Question: I have PHP+JQUERY room reservation application. I'm using the datepicker widget for picking date and I encounter a problem. I try to convert the selected date (in dd/mm/yyyy format) to YYYY-mm-dd format in order to INSERT it to my database. When I pick the first dates, it converts well but when I pick other dates, I see the date 1969-12-31. Here is my JQUERY code:
'''
$(function() {
$( "#datepicker" ).datepicker({
showOn: "button",
buttonImage: "images/calendar.gif",
buttonImageOnly: true,
minDate: 0,
maxDate: "+3W",
dateFormat: "dd/mm/yy",
beforeShowDay: function (date) {
var day = date.getDay();
return [(day == 0 || day == 1 || day == 2 || day == 3 || day == 4), ''];
},
onSelect: function(dateText) {
$("#registration").load("room.php #registration", {selectedDate: dateText}, function() {
$( "input:submit, a, button", ".registration" ).button();
$( "a", ".registration" ).click(function() { return false; });
});
}
});
});
'''
And then i echo the result for testing:
'''
<?php if(isset($_POST['selectedDate']))
{
$selectedDate=$_POST['selectedDate'];
echo date('Y-m-d',strtotime((string)$selectedDate));
}
?>
'''
Here is an image in my app: <URL>
<URL>:

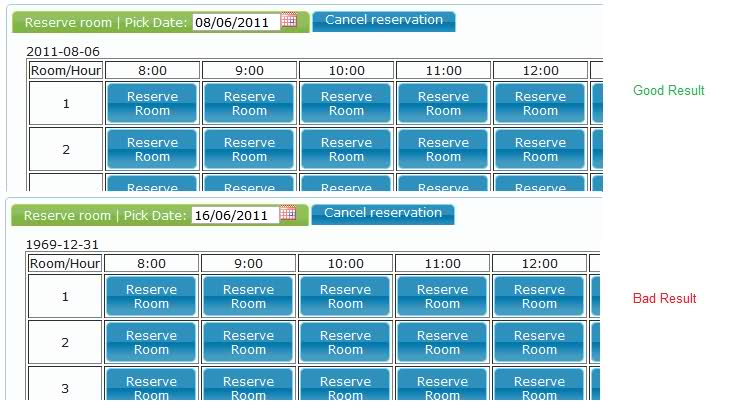
Answer: Eventually i by passed the problem. instead of converting it in PHP, i converted it in JS:
'''
onSelect: function(dateText) {
//Converting the date format by spliting the date.
var dt= dateText;
var arrDt = dt.split('/');
var newDt = arrDt[2] + "-" + arrDt[1] + "-" + arrDt[0];
//Loading the rooms div acoording to the sent selected date in JSON format
$("#registration").load("room.php #registration", {selectedDate: newDt}, function() {
$( "input:submit, a, button", ".registration" ).button();
$( "a", ".registration" ).click(function() { return false; });
});
}
'''
But i still don't know what caused the date() function conversion problem!